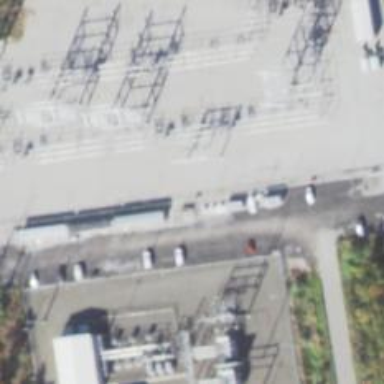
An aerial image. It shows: Switch for power supply.